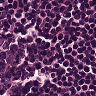
Metastatic tissue present: no